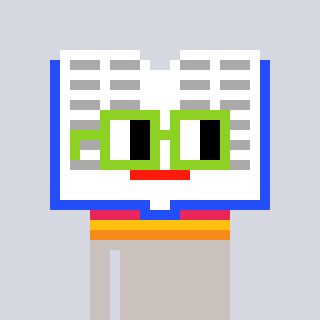
a pixel art character with square light green glasses, a dictionary-shaped head and a foggrey-colored body on a cool background